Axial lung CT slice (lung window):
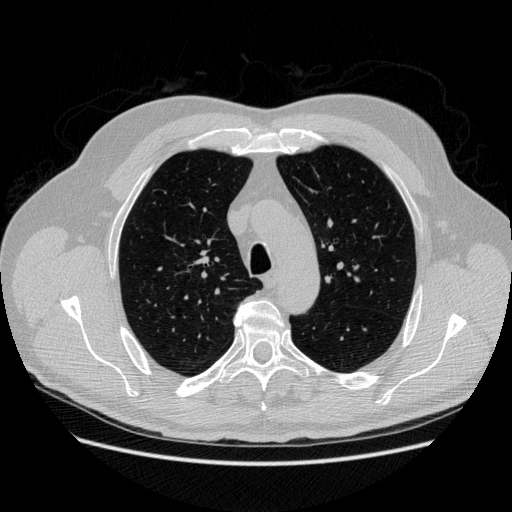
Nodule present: no